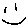
Label: smiley face